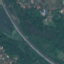
Land use / land cover class: Highway